Field crop: maize
Growth stage: 1
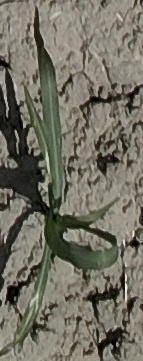
Species: sorghum